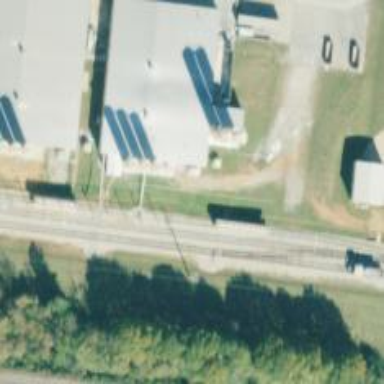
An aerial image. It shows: Industrial substation.